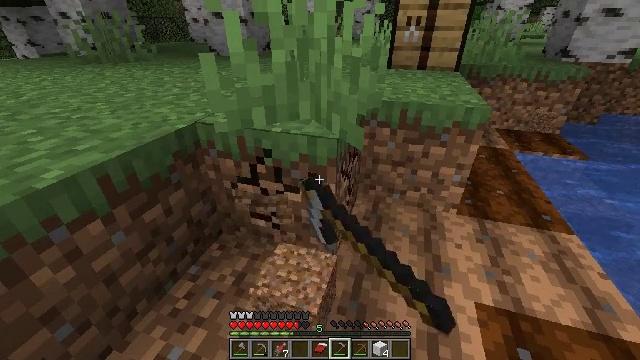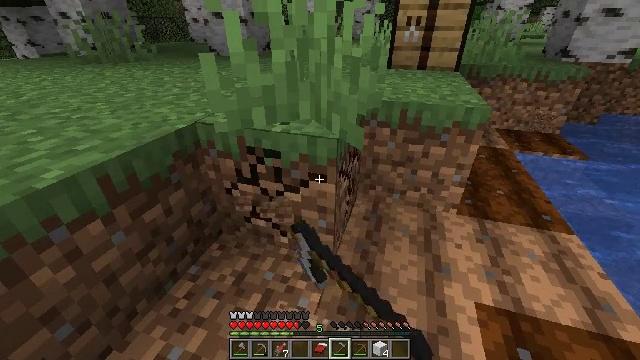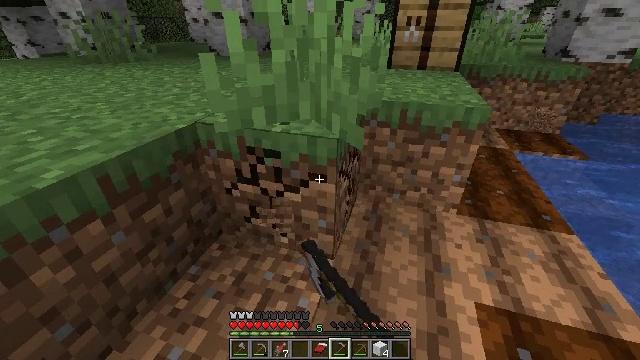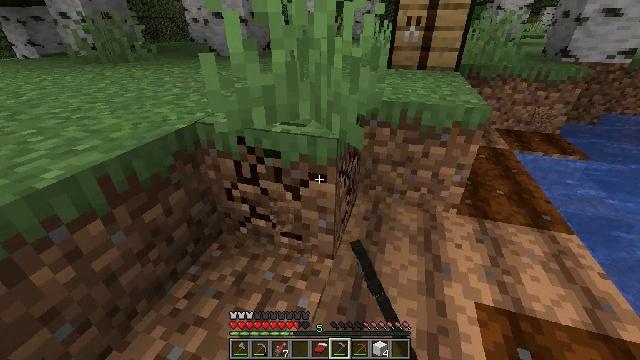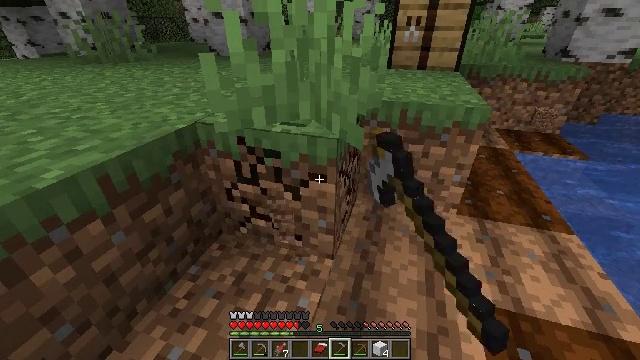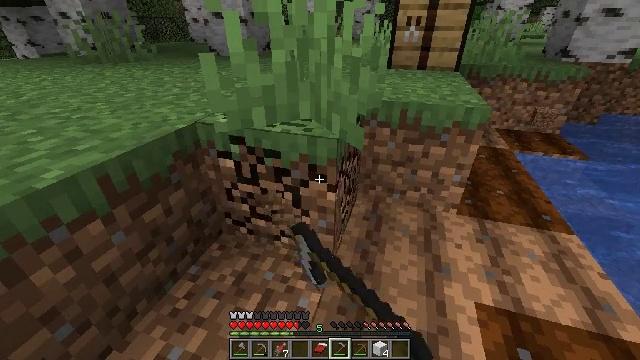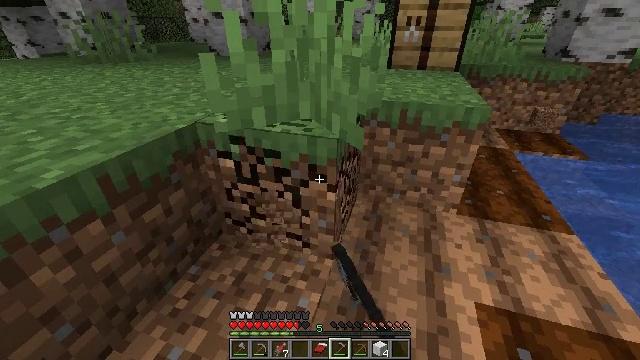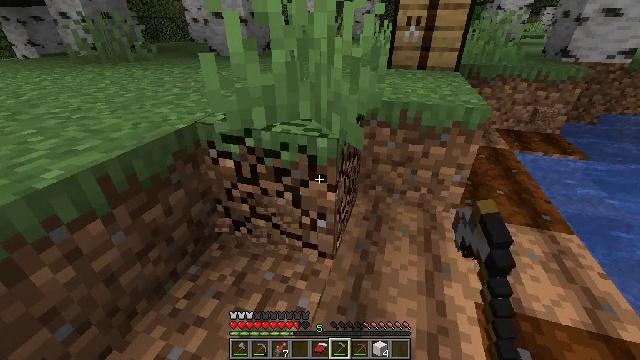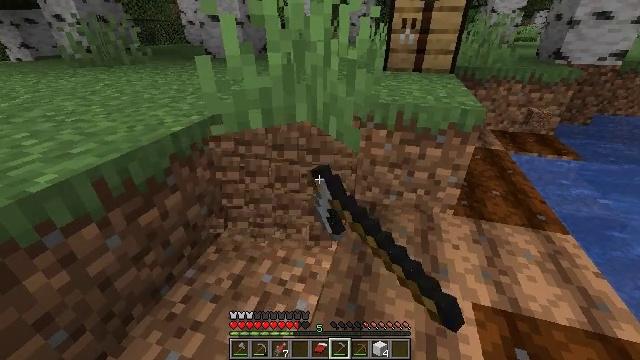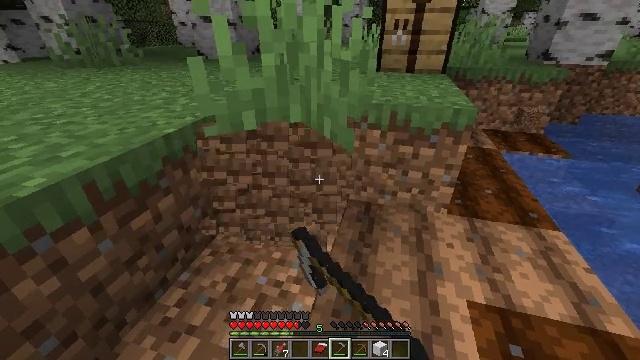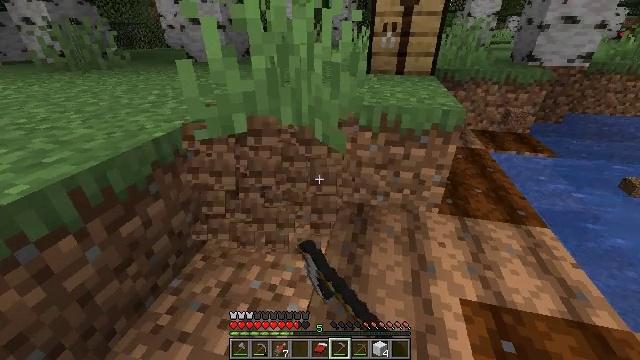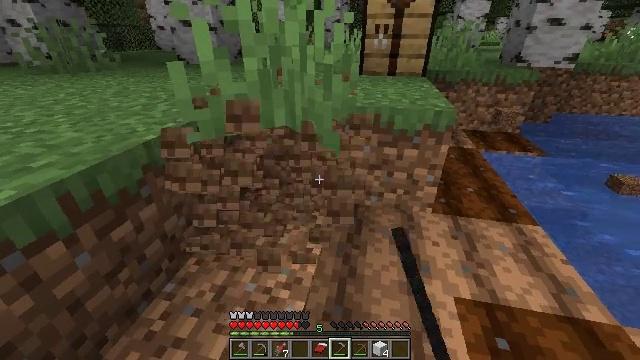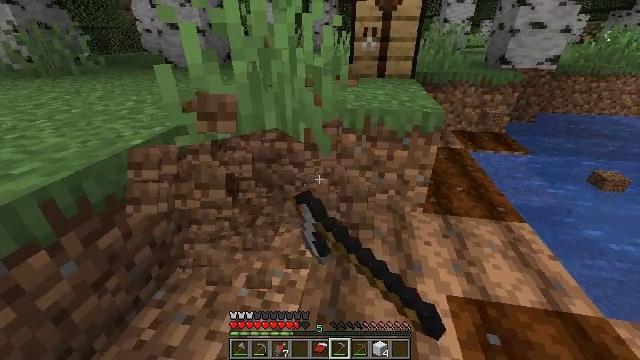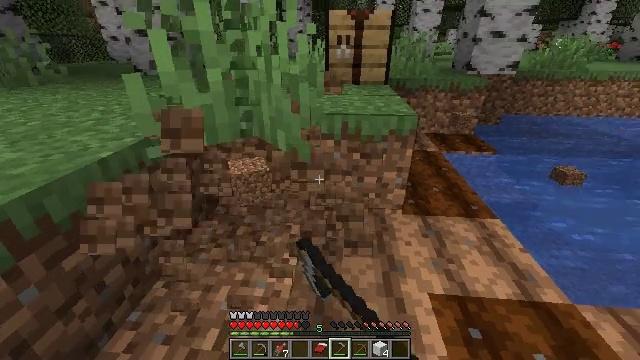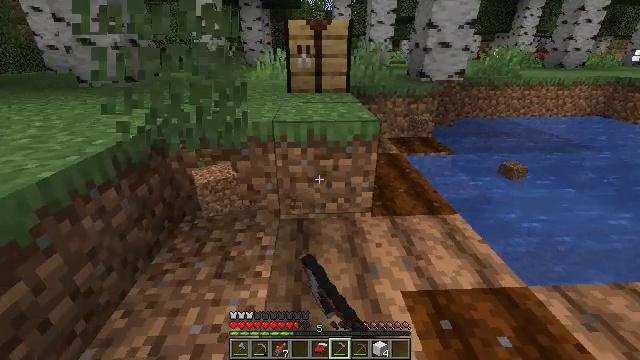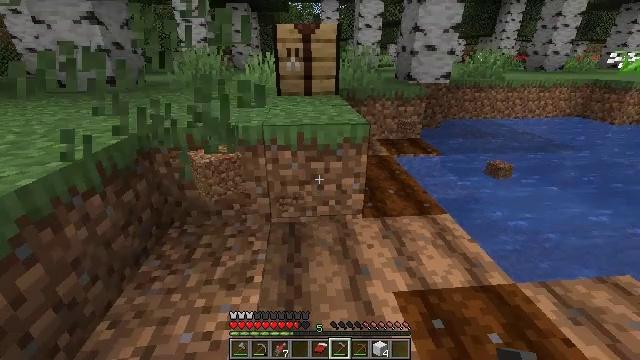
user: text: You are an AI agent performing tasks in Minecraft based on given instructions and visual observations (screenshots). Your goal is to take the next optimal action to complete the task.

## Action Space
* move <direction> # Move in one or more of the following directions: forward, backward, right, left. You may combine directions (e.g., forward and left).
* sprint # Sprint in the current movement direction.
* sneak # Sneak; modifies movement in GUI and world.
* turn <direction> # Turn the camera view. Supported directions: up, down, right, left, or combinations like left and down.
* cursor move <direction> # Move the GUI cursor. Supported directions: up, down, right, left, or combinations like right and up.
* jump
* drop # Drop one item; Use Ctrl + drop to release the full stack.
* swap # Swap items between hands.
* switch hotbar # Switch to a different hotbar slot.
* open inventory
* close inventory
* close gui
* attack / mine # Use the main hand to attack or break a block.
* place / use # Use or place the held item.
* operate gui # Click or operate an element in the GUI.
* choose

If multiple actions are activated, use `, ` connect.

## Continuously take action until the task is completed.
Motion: motion action
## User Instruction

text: Harvest grass block to clear the area.
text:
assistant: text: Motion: attack / mine
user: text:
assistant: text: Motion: attack / mine
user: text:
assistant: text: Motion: attack / mine
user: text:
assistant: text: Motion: attack / mine
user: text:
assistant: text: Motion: attack / mine
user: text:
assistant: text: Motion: attack / mine
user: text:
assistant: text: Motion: attack / mine
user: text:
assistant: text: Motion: attack / mine
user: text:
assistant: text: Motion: turn right, attack / mine
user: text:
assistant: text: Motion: turn right, attack / mine
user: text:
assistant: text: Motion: turn right, attack / mine
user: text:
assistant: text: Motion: turn right, attack / mine
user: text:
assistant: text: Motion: turn right and up, attack / mine
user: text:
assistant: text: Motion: turn right and up, attack / mine
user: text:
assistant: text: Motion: turn right, attack / mine
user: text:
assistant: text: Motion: attack / mine
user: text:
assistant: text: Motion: attack / mine
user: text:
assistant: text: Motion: attack / mine
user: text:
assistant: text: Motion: attack / mine
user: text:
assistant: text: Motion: attack / mine
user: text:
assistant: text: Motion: attack / mine
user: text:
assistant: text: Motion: attack / mine
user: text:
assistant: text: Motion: attack / mine
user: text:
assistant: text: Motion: attack / mine
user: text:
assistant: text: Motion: attack / mine
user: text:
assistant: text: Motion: attack / mine
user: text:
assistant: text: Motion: attack / mine
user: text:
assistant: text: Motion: attack / mine
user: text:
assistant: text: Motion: attack / mine
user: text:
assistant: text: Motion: attack / mine